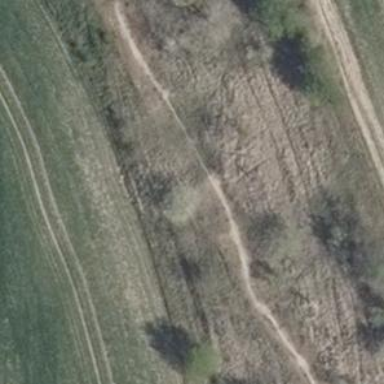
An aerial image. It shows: Track with grade 1 quality.